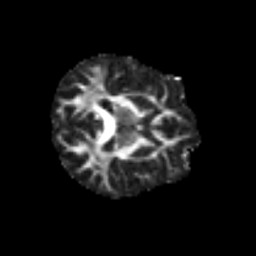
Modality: FA
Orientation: axial
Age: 77
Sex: female
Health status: ill
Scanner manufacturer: siemens
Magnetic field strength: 3 T
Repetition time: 8.7 s
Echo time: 0.11 s